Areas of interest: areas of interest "Shiguang Business Hotel (Taizhou Huangyan RT-Mart Branch)"
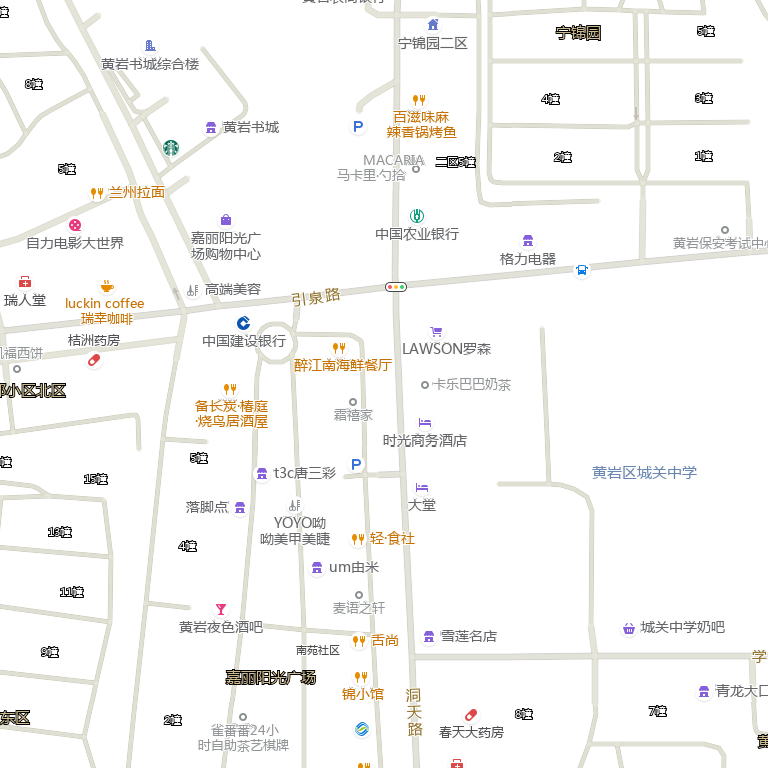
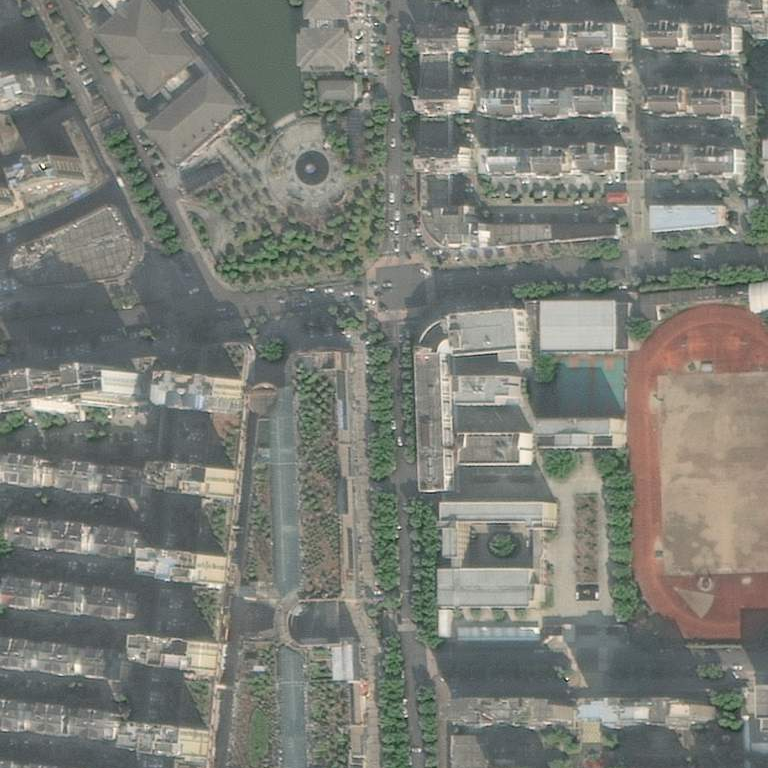